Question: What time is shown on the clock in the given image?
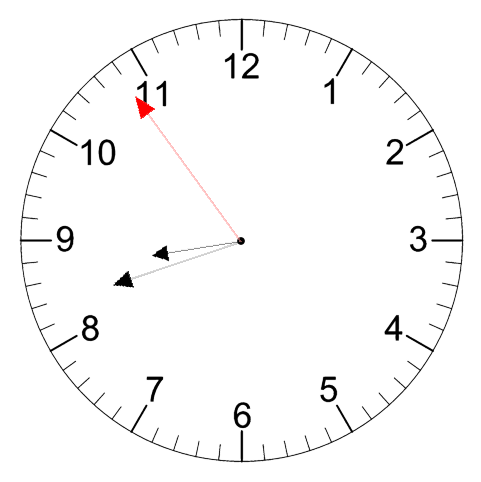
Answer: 08:41:54